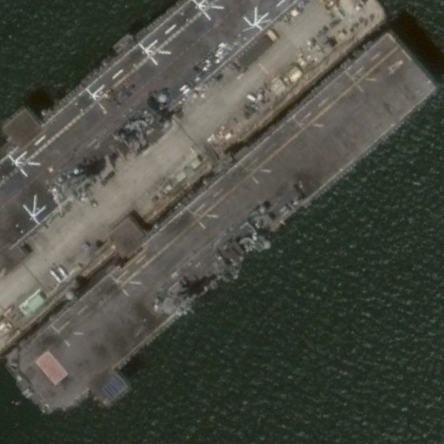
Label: assault